Question: I have a pandas data frame and am trying to make a multi-bar bar chart using seaborn. I want to have each set of trials for the 'RF_#' labels grouped together; for example, I want 'RF_1' to be separate from 'RF_6' and want the five trials for each respective 'RF_#' value to be next to each other but separate from the other 'RF_#' groups.
I have read that to make this kind of bar chart, the melt function needs to be used first, but I'm not sure how that would work for my specific data frame.

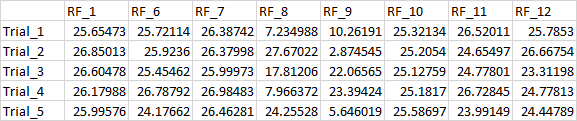
Answer: You can 'melt' the dataframe, then use 'seaborn''s 'x' and 'hue' arguments to create the groupings you're looking for. The example below could benefit from some column renaming and visual tweaking, but this should get you in the right direction.
Note that you can perform the 'melt' directly in the 'seaborn.barplot' command, but you may want to reassign this melted dataframe to a new variable for use in other plotting commands.
'''
df = pd.DataFrame({'RF_1': {'Trial_1': 64.66,
'Trial_2': 48.37,
'Trial_3': 84.0,
'Trial_4': 11.16,
'Trial_5': 77.05},
'RF_6': {'Trial_1': 37.19,
'Trial_2': 17.14,
'Trial_3': 1.5,
'Trial_4': 66.14,
'Trial_5': 24.19},
'RF_7': {'Trial_1': 6.81,
'Trial_2': 31.22,
'Trial_3': 80.24,
'Trial_4': 4.04,
'Trial_5': 58.26},
'RF_8': {'Trial_1': 20.97,
'Trial_2': 44.52,
'Trial_3': 11.38,
'Trial_4': 75.17,
'Trial_5': 92.25},
'RF_9': {'Trial_1': 95.29,
'Trial_2': 19.66,
'Trial_3': 98.07,
'Trial_4': 54.02,
'Trial_5': 86.31}})
sns.barplot(x='RF', y='value', hue='index',
data=df.reset_index().melt(id_vars='index', var_name='RF'))
'''
<URL>